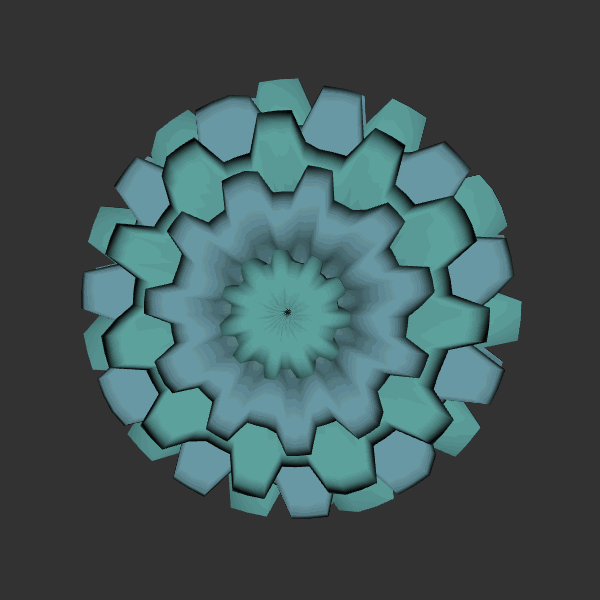
Background: dark